Question: Is it problem at my side, or Hartl's Rails Tutorial doesn't work any more? I tried like 20 times, cleared cache and history and nothing happens..
Failed to load resource: net::ERR_CONNECTION_TIMED_OUT is what console tells me..
railstutorial.org/book
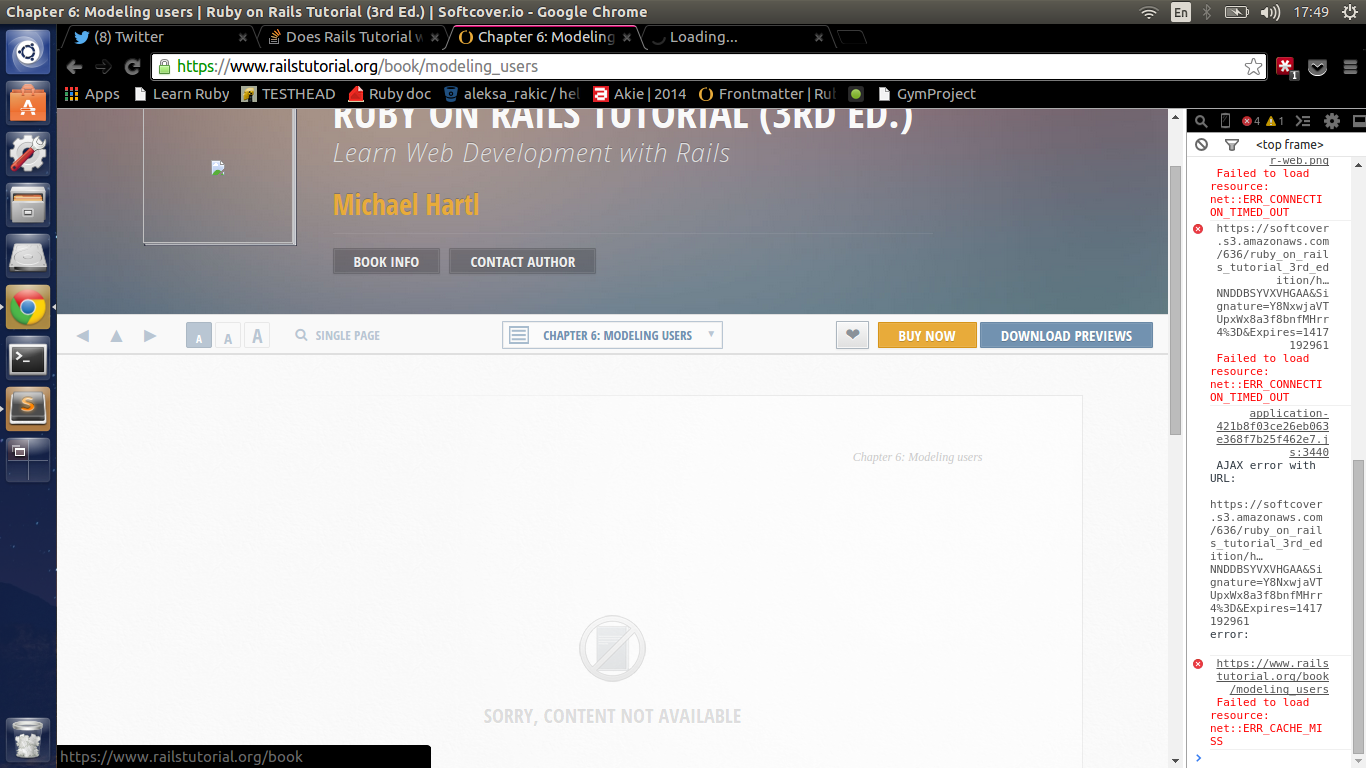
Answer: I don't know why, but i cant view book from Europe(I tried from Serbia, France and England). I entered site when i established VPN connection with server in Chicago USA.